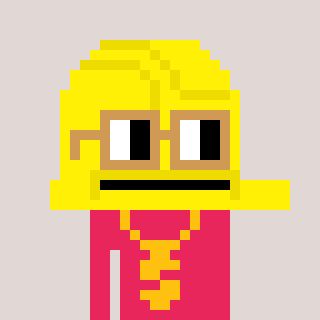
a pixel art character with square brown glasses, a construction helmet-shaped head and a redpinkish-colored body on a warm background